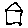
Label: house